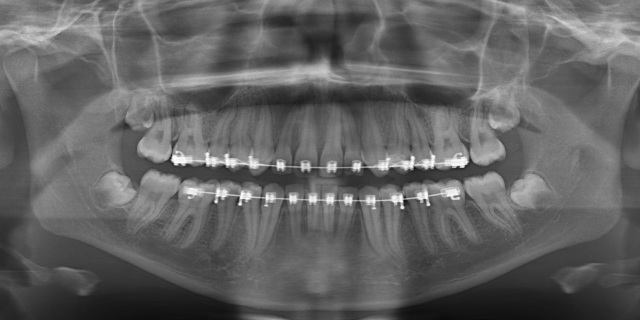
adult